Field crop: tomato
Growth stage: 2
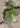
Species: solanum